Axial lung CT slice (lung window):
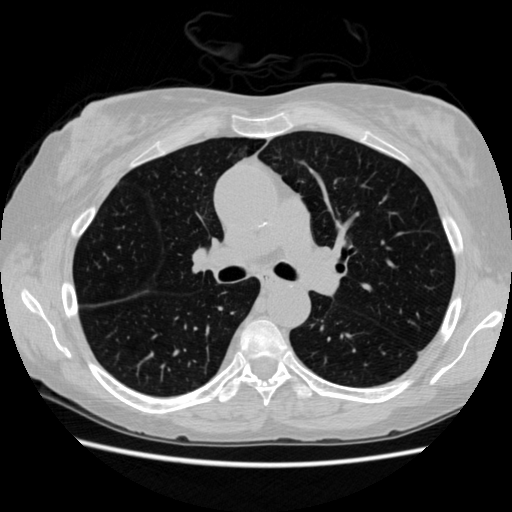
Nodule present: no